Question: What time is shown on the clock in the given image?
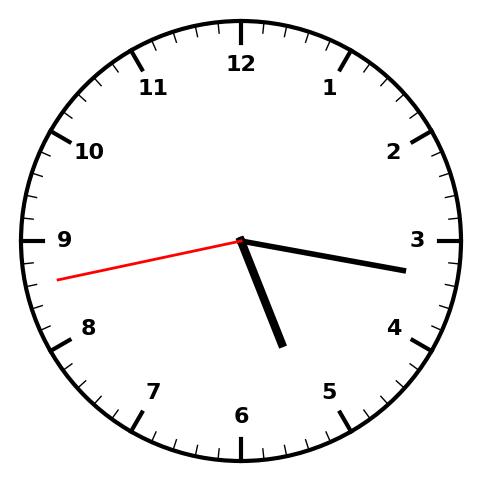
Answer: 05:16:43